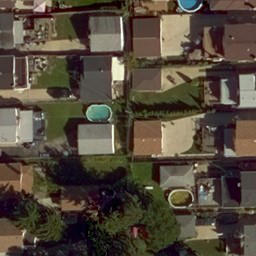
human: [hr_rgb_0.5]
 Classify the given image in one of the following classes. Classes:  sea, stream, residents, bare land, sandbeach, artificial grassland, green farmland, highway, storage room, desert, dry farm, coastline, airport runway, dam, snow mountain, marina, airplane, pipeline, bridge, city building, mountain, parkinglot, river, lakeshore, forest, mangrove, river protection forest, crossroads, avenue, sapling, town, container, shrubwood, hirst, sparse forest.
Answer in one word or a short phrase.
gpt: residents